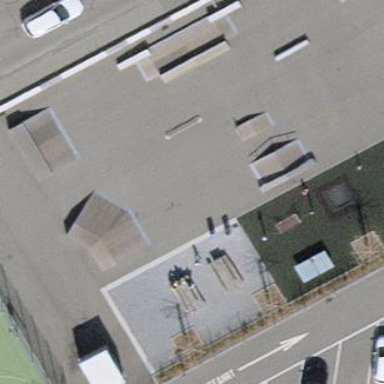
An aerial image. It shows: Asphalt surface at sports centre.